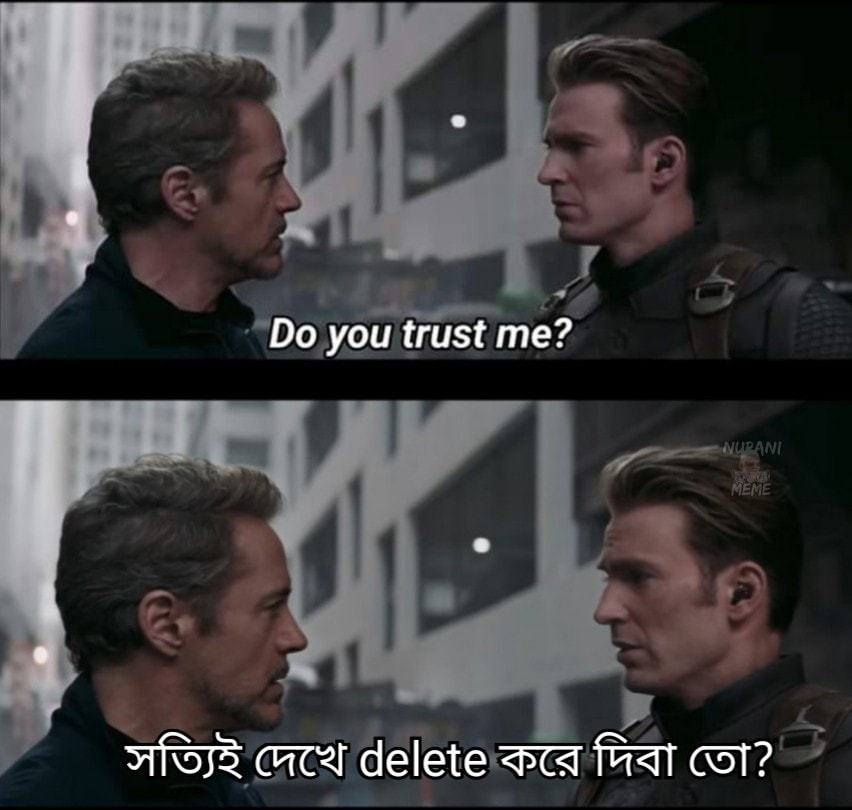
Caption: Do you trust me ? সত্যিই দেখে  delete করে দিবা তো ?
Label: non-hate